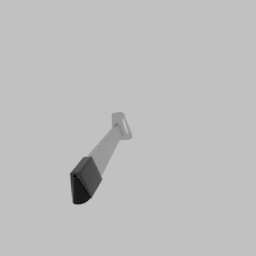
Label: electronics